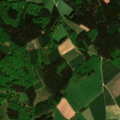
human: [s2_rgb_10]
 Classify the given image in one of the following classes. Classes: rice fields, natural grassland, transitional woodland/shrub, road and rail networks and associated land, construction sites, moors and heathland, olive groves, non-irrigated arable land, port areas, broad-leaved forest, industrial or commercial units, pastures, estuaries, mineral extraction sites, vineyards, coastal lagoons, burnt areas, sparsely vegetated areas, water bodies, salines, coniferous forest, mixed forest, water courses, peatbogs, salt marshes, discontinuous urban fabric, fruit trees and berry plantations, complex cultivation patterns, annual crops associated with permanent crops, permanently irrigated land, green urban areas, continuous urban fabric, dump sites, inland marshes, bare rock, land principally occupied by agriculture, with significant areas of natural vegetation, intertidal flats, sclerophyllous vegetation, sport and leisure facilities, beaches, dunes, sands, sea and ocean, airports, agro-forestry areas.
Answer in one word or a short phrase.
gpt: non-irrigated arable land, complex cultivation patterns, broad-leaved forest, coniferous forest